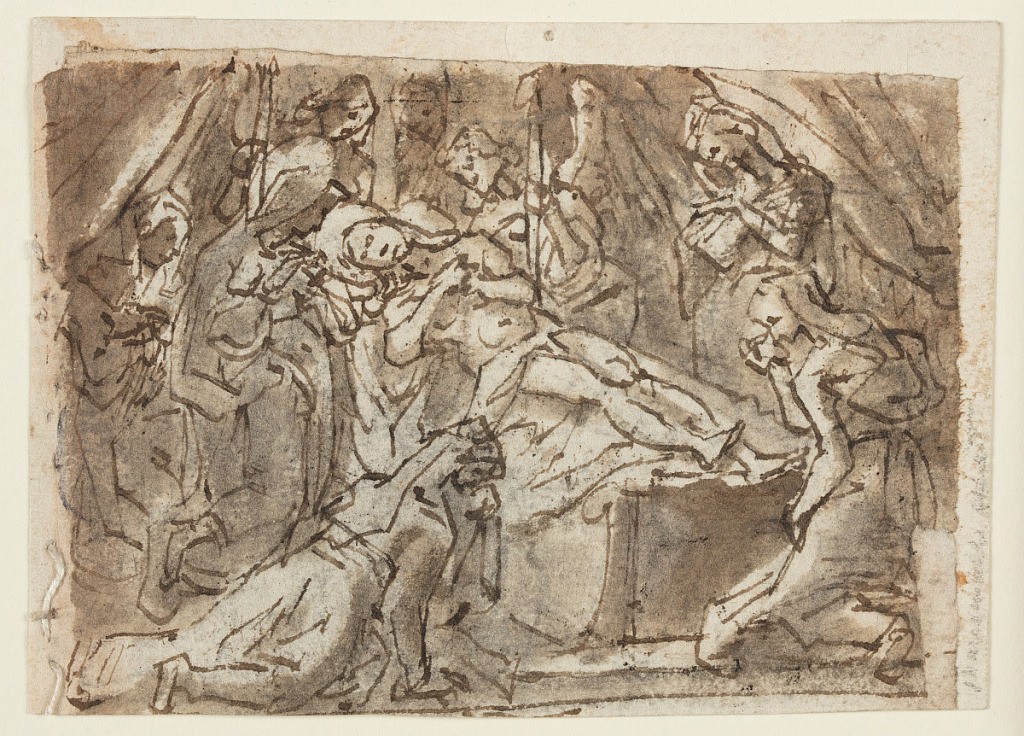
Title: Lamentation over the Dead Christ
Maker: Jan van der Straet, called Stradanus, Flemish, 1523–1605
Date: ca. 1580–1605
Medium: Recto: pen and brown ink, brush and brown and gray wash on laid paper Verso: pen and brown ink over black chalk on laid paper
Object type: Drawing
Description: Recto: Christ is shown lying upon a bier. Two angels hold lighted candles near his head. The Virgin kneels beside him and Mary Magdalene by his feet. Other figures surround, bowing their heads in mourning.
Verso: Zeuxis in his studio, painting an image of Helen of Troy. Several nude models pose nearby, one upon a platform. The study of the leg is above, at left. Framing line at left.